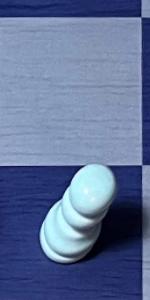
Label: Pawn_White